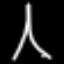
Label: The Eiffel Tower